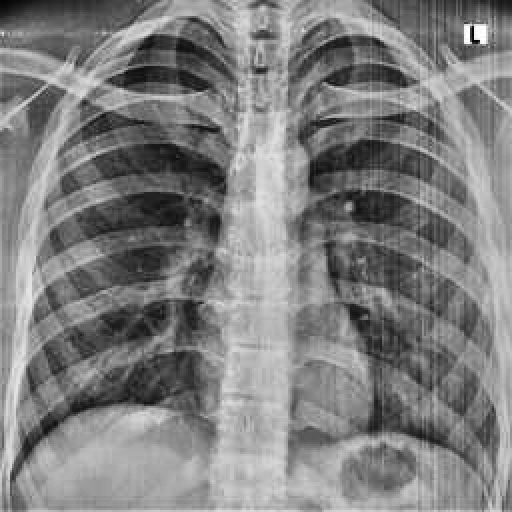
Finding: NORMAL